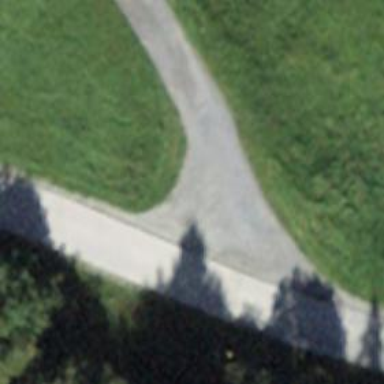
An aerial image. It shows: Guidepost providing information.